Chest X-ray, PA view. Patient: 85 years old, sex M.
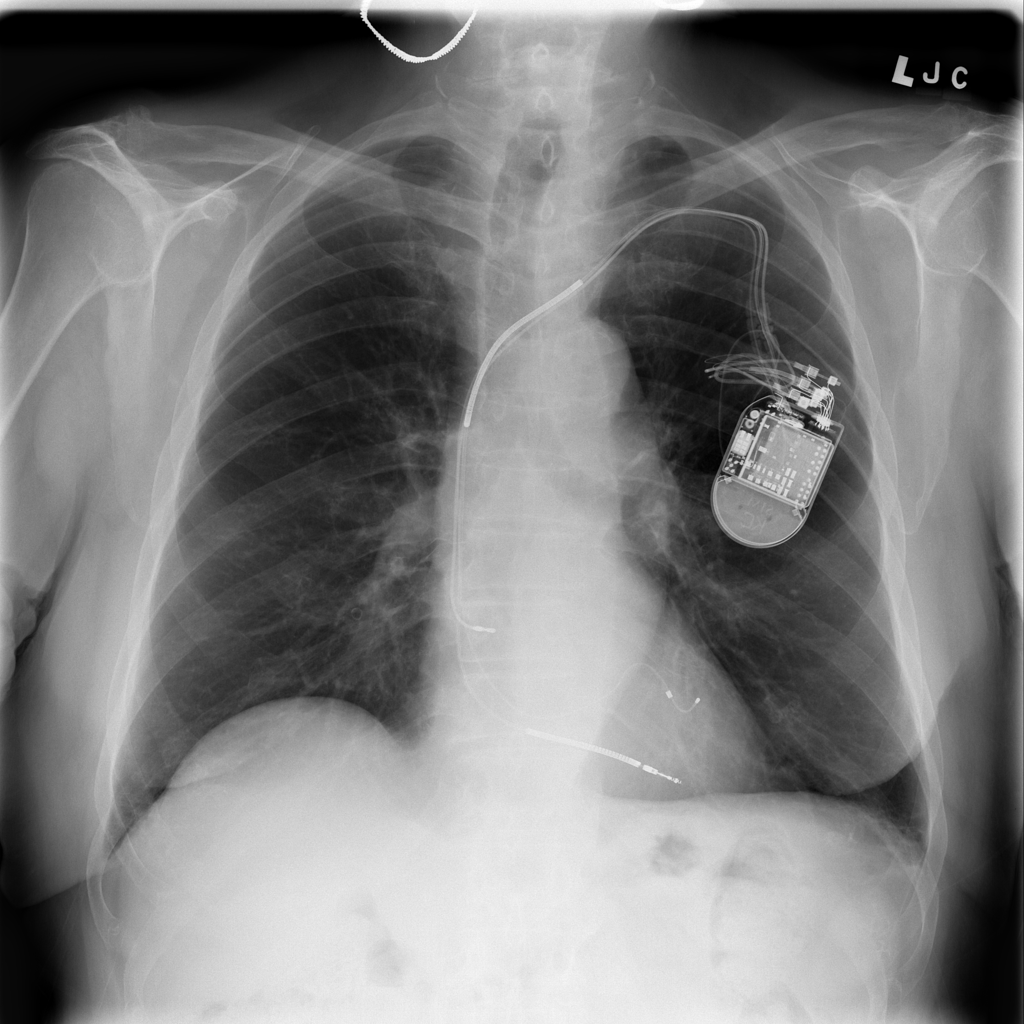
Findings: No Finding